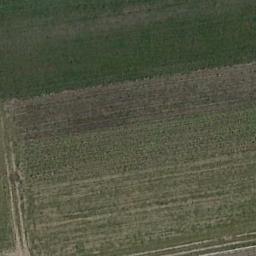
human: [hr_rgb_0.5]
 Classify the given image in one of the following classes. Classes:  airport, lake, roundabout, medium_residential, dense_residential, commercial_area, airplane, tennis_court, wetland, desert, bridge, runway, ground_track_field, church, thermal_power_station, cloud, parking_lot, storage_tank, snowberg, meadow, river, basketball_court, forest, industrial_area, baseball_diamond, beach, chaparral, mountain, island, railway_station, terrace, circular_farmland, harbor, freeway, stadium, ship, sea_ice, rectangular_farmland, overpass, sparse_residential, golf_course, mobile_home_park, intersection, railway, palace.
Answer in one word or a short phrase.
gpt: meadow